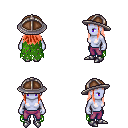
a pixel art fantasy rpg character, female body template, dark elf, purple skin, green tattered cape, magenta pants, red unkempt hairstyle, chain helm, metal boots, four views (front, back, left, right), 2x2 character sprite sheet, small pixel art, hard edges, no anti-aliasing